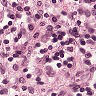
Metastatic tissue present: no